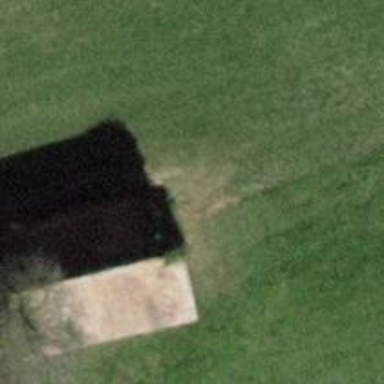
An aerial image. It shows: Shed building.